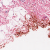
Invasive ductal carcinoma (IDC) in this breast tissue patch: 0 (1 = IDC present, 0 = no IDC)